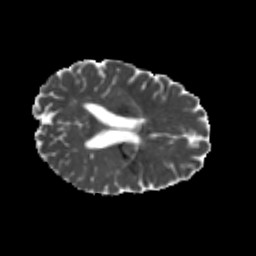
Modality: MD
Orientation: axial
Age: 23
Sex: female
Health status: healthy
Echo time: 0.074 s